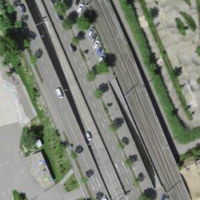
EUNIS habitat code: 57
Species observed at this site:
Aglais urticae
Salvia pratensis